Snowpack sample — Loveland Pass, Silver Plume, Colorado, USA (12/14/25, 10:50 AM MST)
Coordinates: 39.664, -105.882
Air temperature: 36 °F
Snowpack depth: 67 cm
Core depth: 10 cm
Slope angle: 6°, slope face: 326°
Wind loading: low
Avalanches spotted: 0
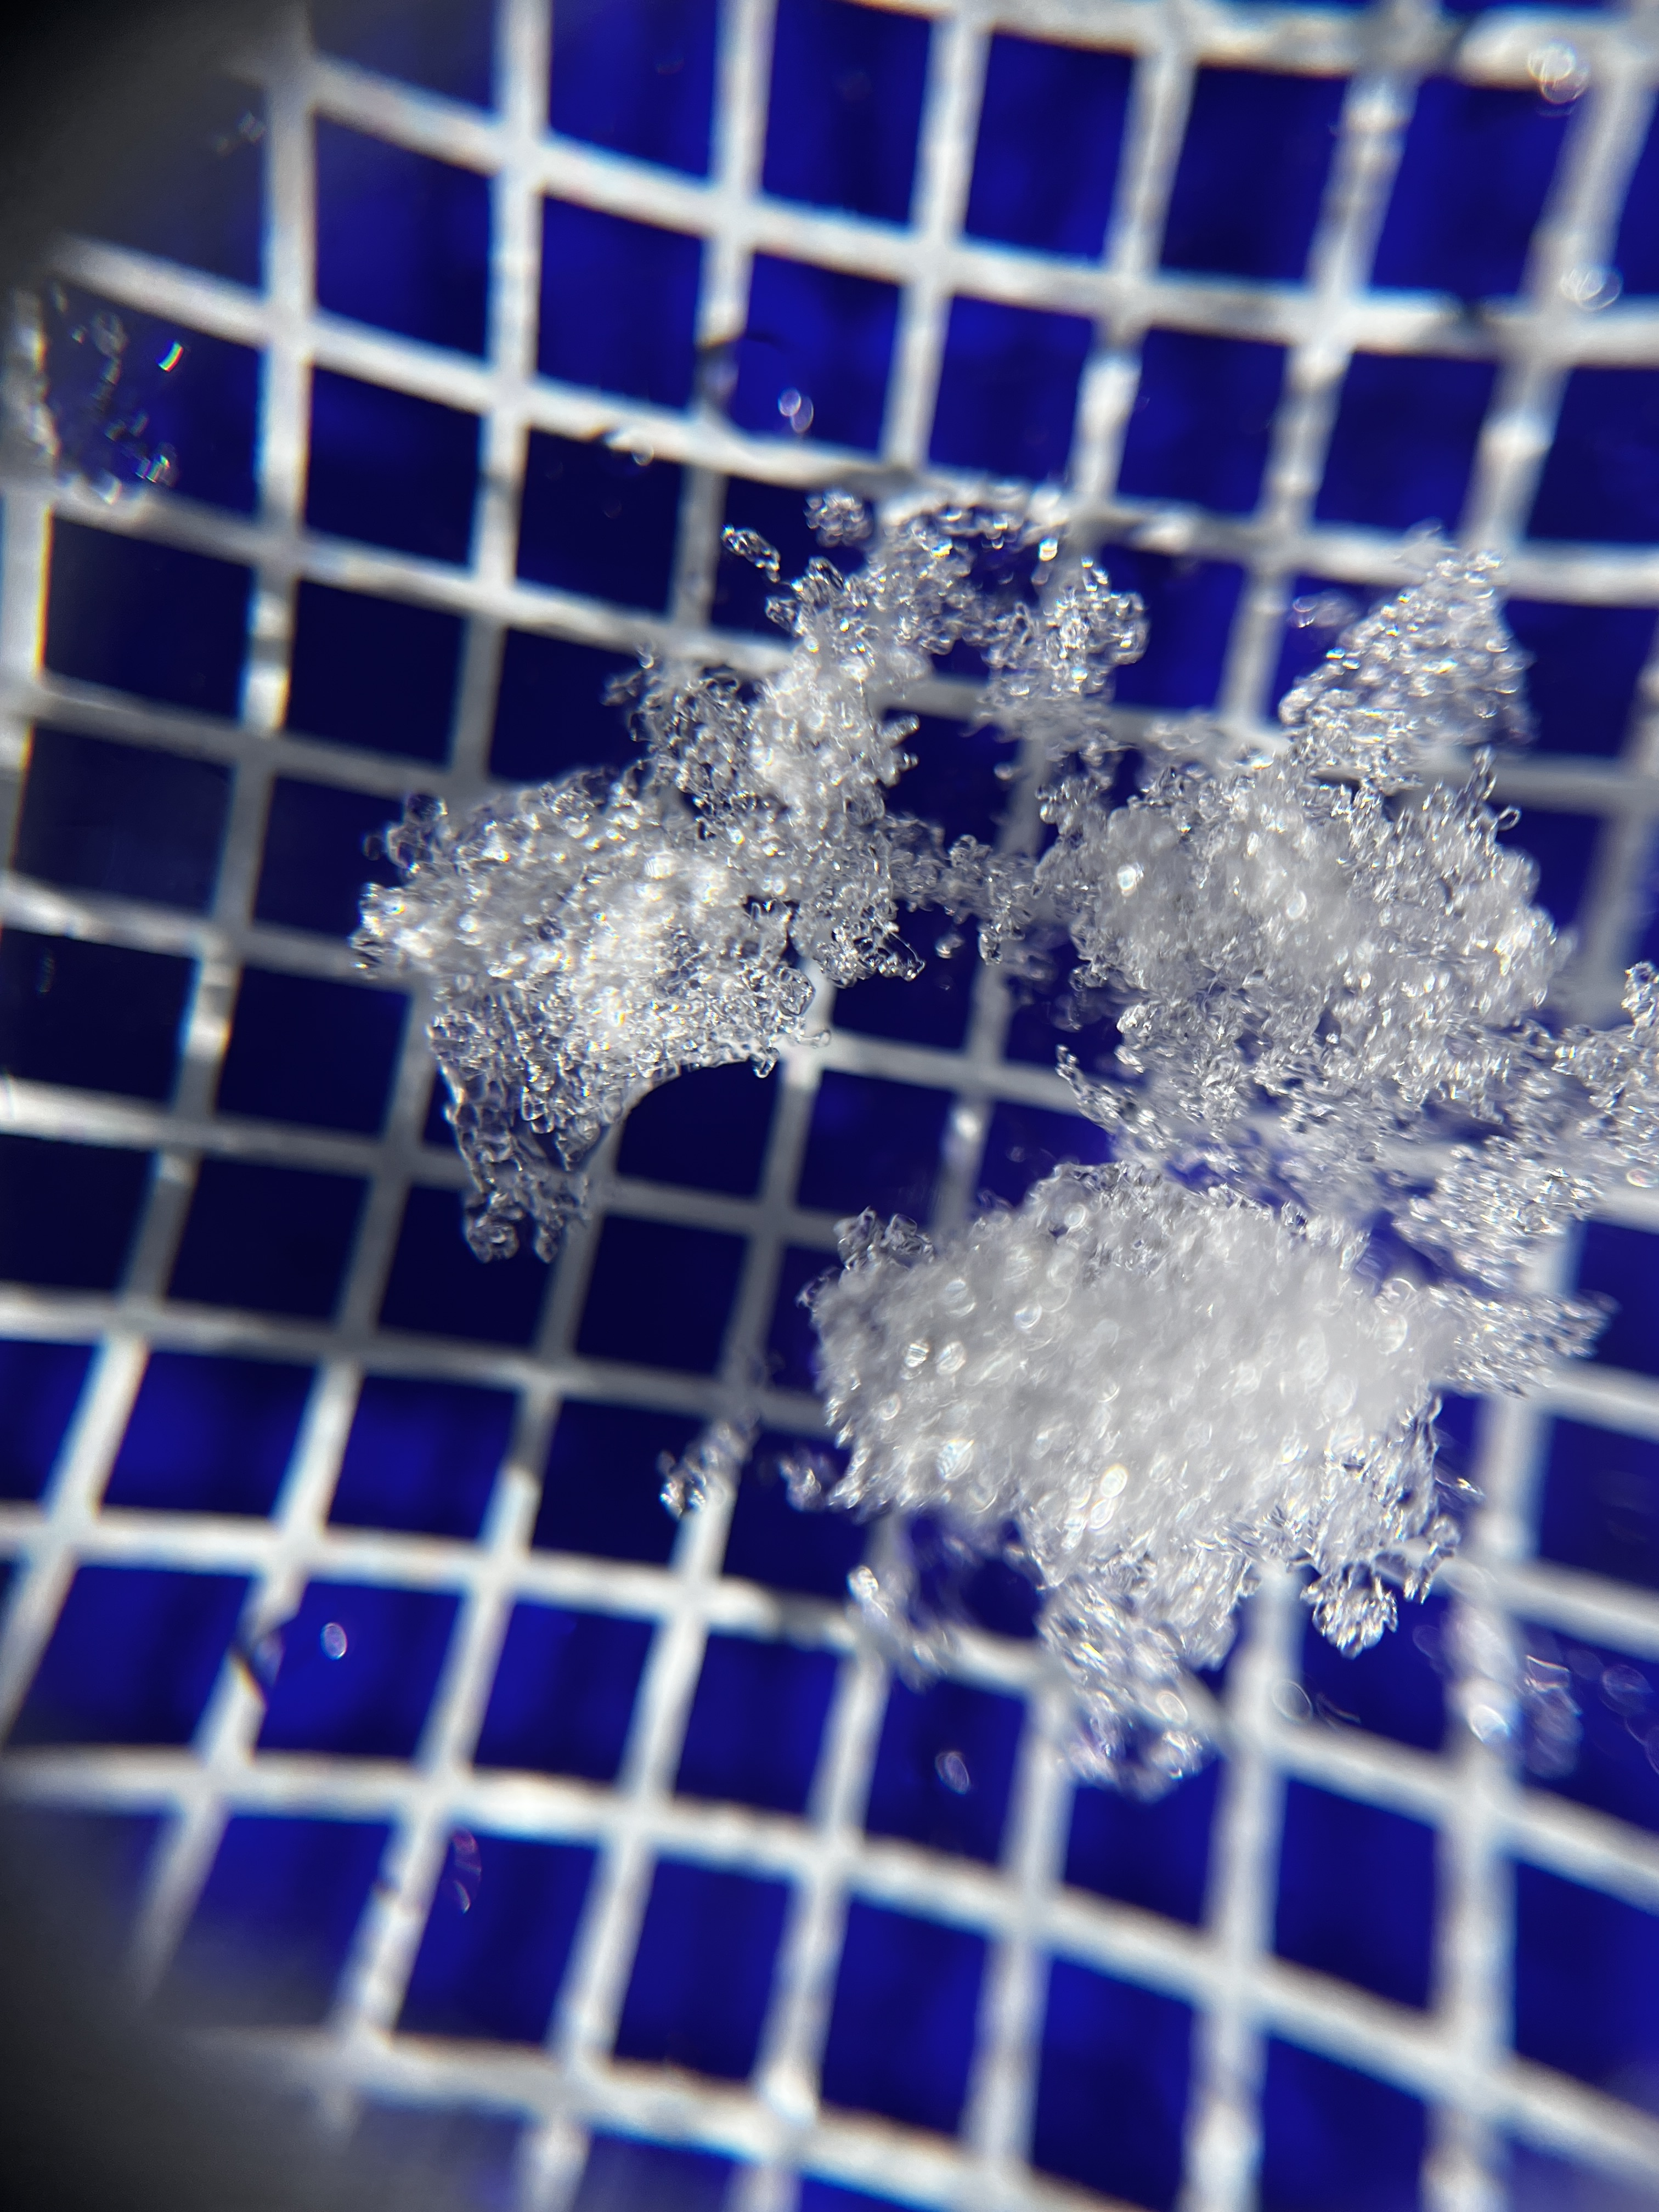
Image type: magnified_profile
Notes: No avalanches spotted, very late start to the season with minimal snowpack